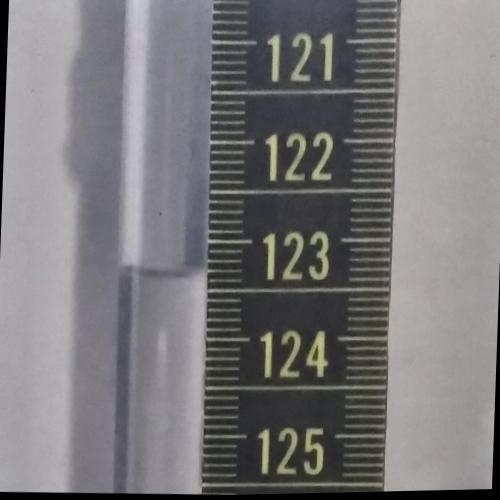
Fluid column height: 123.3 cm